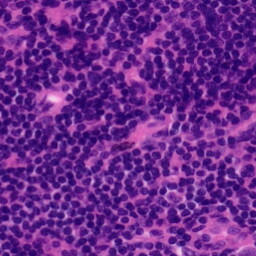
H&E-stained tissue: Tonsil